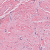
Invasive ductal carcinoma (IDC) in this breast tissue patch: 1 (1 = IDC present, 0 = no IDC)